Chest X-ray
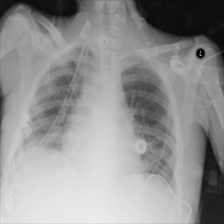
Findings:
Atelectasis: negative
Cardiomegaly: negative
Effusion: negative
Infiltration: negative
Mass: negative
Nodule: negative
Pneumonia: negative
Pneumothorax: negative
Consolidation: negative
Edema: negative
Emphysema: negative
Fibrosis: negative
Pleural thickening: negative
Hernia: negative